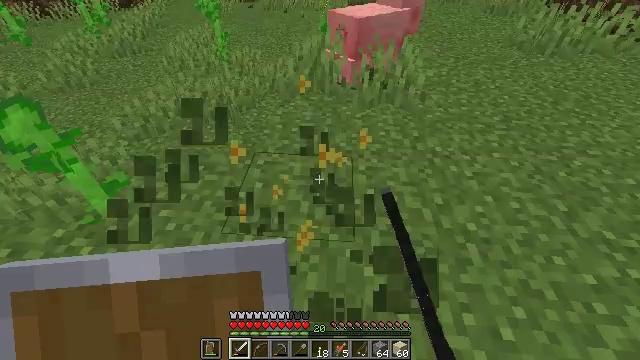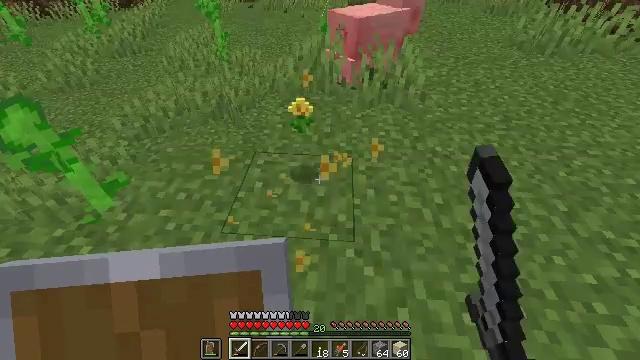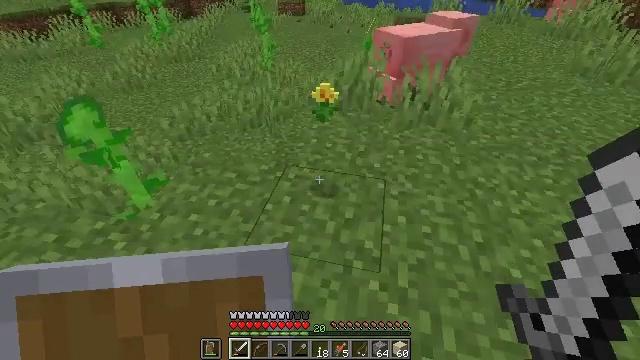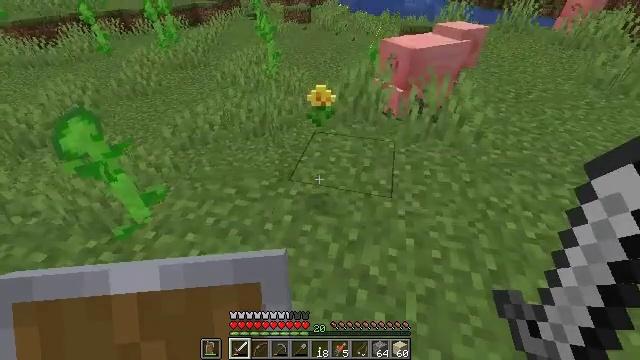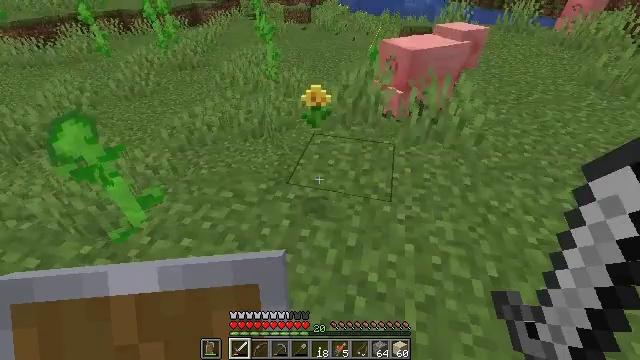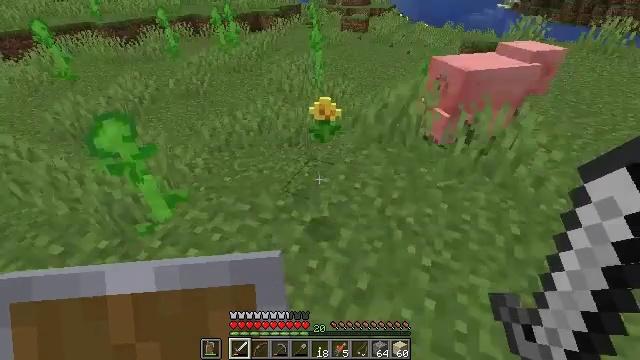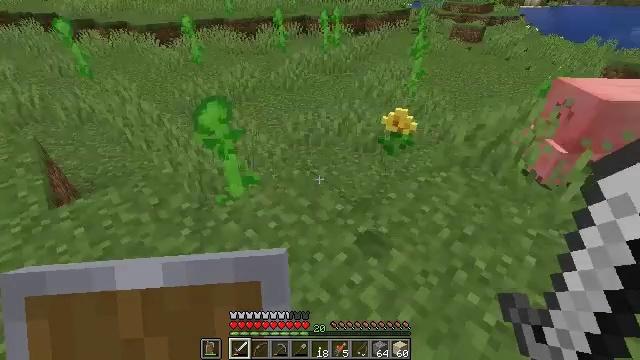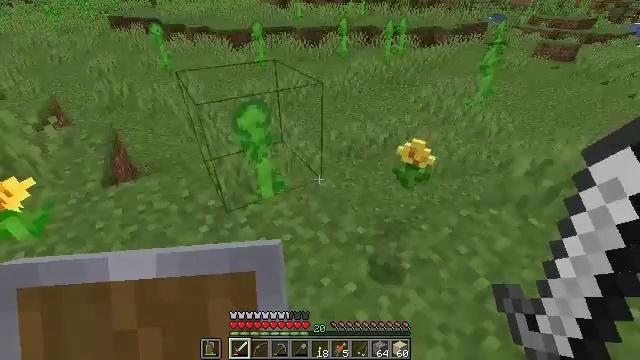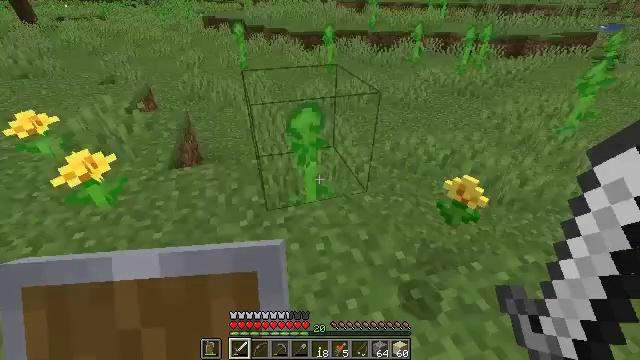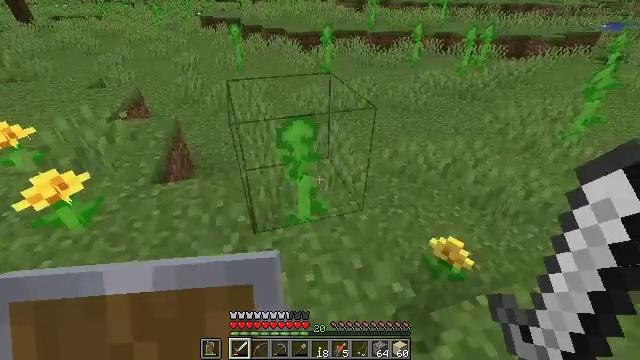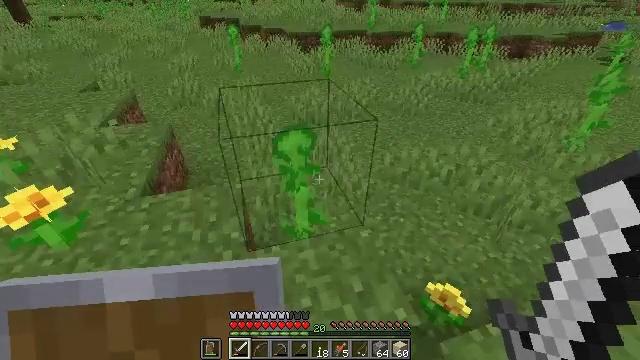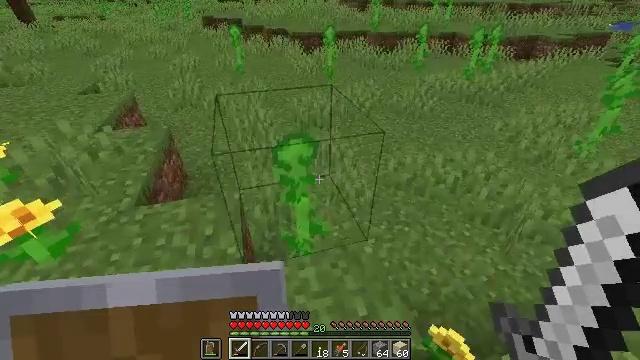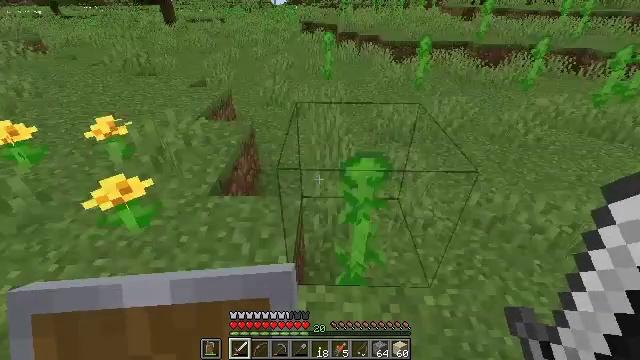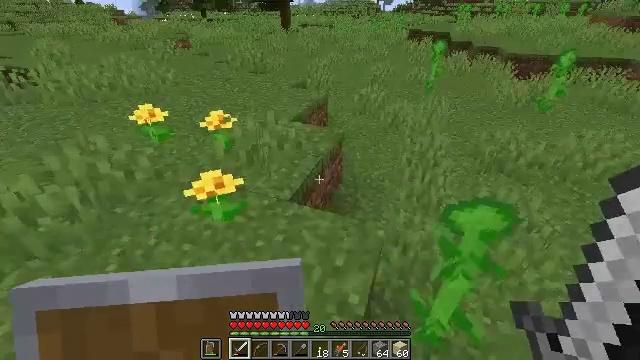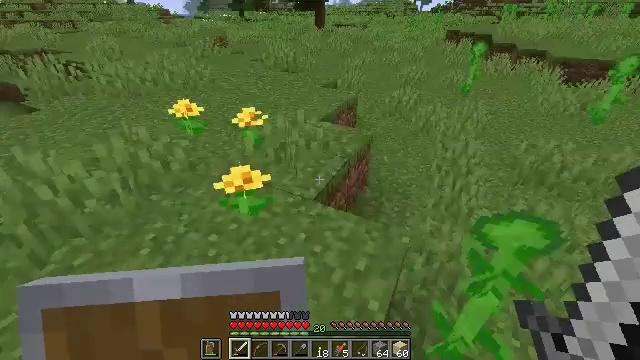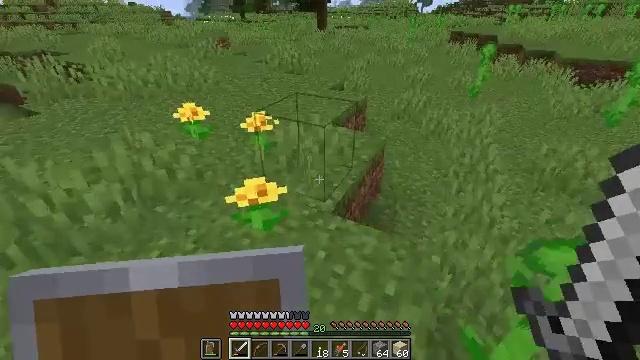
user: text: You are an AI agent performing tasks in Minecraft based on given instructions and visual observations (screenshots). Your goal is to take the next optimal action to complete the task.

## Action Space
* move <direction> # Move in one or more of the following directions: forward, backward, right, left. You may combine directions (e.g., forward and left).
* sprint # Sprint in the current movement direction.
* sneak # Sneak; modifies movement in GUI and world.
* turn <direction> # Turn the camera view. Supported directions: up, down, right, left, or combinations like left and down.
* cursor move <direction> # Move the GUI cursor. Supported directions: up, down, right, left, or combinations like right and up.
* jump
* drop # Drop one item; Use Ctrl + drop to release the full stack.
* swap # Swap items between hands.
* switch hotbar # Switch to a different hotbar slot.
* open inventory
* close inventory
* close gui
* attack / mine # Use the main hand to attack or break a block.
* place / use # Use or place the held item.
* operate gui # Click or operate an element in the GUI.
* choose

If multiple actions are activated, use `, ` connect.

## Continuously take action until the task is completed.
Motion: motion action
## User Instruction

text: Mine the dandelion from the ground.
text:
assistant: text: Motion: no_op
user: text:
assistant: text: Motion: move forward, turn left and up
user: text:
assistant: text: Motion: move forward, turn left and up
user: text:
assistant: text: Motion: move forward and move right
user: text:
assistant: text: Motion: move forward and move right, turn left and up
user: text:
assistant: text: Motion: move forward and move right, turn left
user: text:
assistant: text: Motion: move forward, turn left and up
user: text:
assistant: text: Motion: move forward, turn left
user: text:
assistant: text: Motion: move forward
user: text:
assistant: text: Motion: move forward
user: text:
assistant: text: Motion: move forward
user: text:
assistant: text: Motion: move forward and move left, turn left and up
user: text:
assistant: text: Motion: move forward and move left, turn left
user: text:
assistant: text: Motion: move forward and move left, turn left
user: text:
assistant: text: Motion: move forward and move left
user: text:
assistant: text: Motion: move forward
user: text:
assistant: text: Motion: move forward, turn down
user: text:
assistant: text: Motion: turn left and down
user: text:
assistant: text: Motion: turn left and down
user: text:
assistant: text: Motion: turn down
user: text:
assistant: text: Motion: attack / mine
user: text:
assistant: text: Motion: move forward, attack / mine
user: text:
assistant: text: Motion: move forward, turn up
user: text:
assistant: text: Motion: move forward, turn up
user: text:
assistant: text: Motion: move forward
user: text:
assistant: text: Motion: no_op